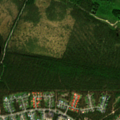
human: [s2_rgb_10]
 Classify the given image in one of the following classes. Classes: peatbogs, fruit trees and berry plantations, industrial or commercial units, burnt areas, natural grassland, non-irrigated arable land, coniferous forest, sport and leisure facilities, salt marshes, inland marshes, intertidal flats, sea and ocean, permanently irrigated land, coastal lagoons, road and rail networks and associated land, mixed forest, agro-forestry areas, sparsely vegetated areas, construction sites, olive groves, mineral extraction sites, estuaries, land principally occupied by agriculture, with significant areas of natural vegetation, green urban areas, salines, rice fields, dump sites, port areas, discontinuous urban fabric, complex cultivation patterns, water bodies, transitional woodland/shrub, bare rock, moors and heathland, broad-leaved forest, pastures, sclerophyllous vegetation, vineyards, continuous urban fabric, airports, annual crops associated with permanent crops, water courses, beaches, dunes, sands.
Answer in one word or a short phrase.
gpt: discontinuous urban fabric, coniferous forest, transitional woodland/shrub, water bodies